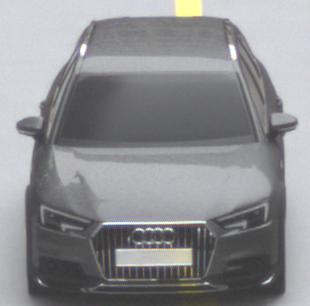
Make: Audi
Model: A4 Allroad 45 TFSI
Detailed model: A4 (B9) allroad
Model produced from: 2019/02
Model produced until: 2019/05
Doors: 5
Color: gray
Road condition: dry road
Daytime: midday
Contrast: low contrast